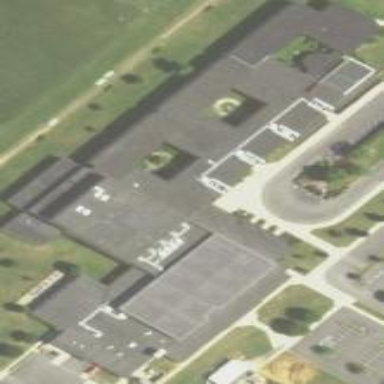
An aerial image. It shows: School building.